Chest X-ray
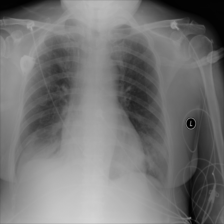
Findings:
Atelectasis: negative
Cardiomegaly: negative
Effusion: negative
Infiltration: negative
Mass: negative
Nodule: negative
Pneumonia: positive
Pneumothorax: negative
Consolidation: positive
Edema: negative
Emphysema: negative
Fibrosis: negative
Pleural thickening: negative
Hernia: negative